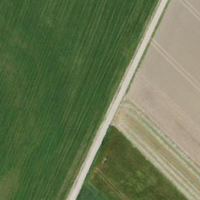
EUNIS habitat code: 52
Species observed at this site:
Chelidonium majus